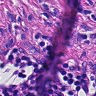
Metastatic tissue present: yes